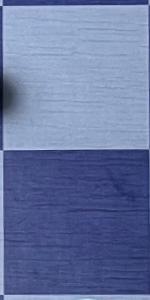
Label: Empty